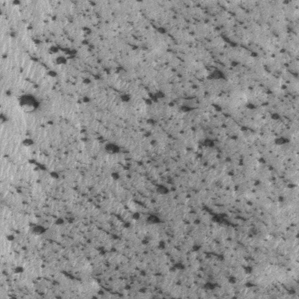
Label: frost